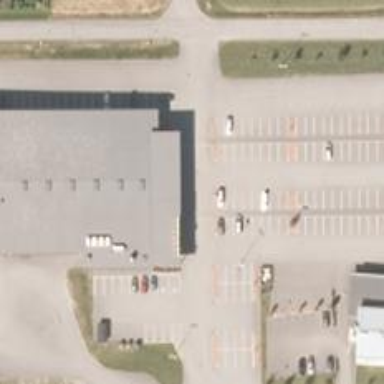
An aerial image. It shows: Supermarket.